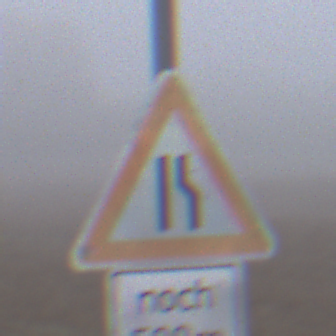
Verkehrszeichen: EinseitigVerengteFahrbahnRechts
Zusatzzeichen unten: LaengeEinerStrecke3
Umgebung: Outdoor, RoadRail
Tageszeit: MorningAfternoon
Wetter: Overcast
Licht: Natural
Jahreszeit: NotSpecified
Kontrast: LowContrast